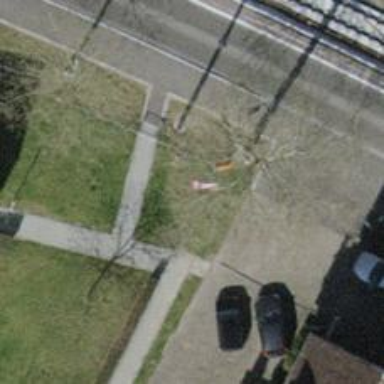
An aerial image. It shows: Pipeline marker.